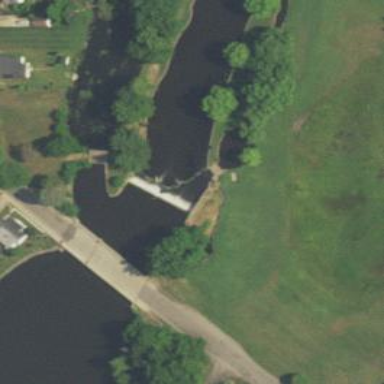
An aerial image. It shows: Disc golf hole.